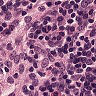
Metastatic tissue present: no